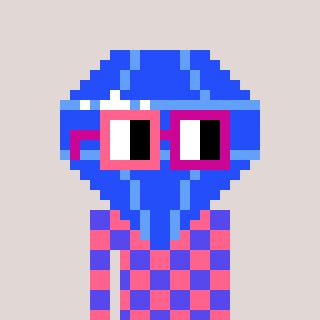
a pixel art character with square pink and red glasses, a blue diamond-shaped head and a computerblue-colored body on a warm background